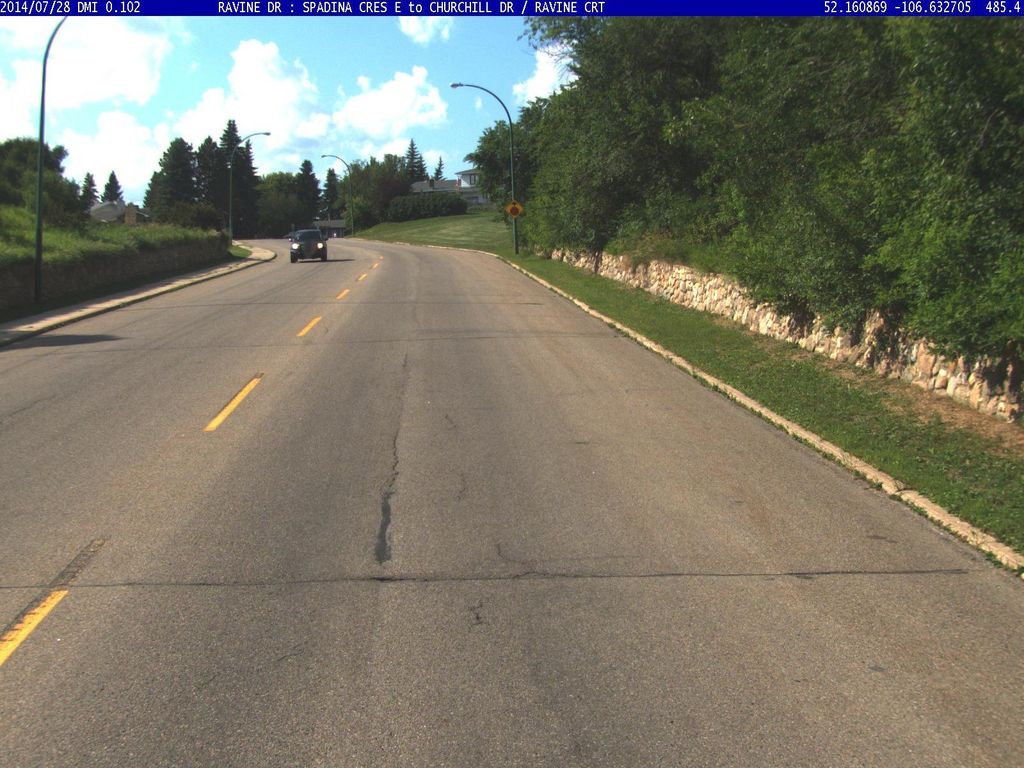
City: saskatoon